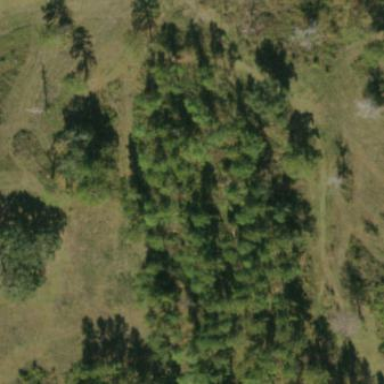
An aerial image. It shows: Forest with needle-leaved trees.